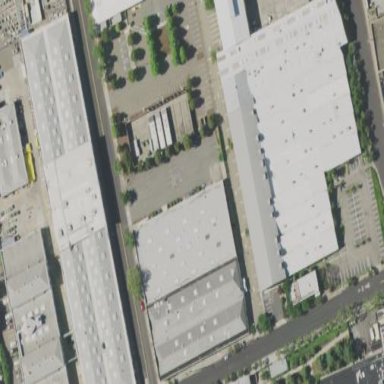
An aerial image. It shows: Industrial building.